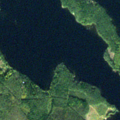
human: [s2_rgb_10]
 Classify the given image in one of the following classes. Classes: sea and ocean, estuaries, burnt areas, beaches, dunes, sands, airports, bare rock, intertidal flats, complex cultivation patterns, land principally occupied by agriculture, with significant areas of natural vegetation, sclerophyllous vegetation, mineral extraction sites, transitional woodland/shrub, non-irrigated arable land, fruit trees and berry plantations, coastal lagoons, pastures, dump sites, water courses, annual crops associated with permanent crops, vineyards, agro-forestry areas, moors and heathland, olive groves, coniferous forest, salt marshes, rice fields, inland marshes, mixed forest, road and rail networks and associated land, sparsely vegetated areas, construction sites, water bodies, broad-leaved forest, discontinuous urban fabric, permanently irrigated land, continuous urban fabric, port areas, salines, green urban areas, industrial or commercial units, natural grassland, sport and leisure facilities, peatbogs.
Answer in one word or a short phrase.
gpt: coniferous forest, mixed forest, water bodies